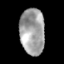
Tissue: skin
Cell type: Endothelial cells
Senescence score: 0.8517
Nuclear area (px): 1123
Mean DAPI intensity: 161.499